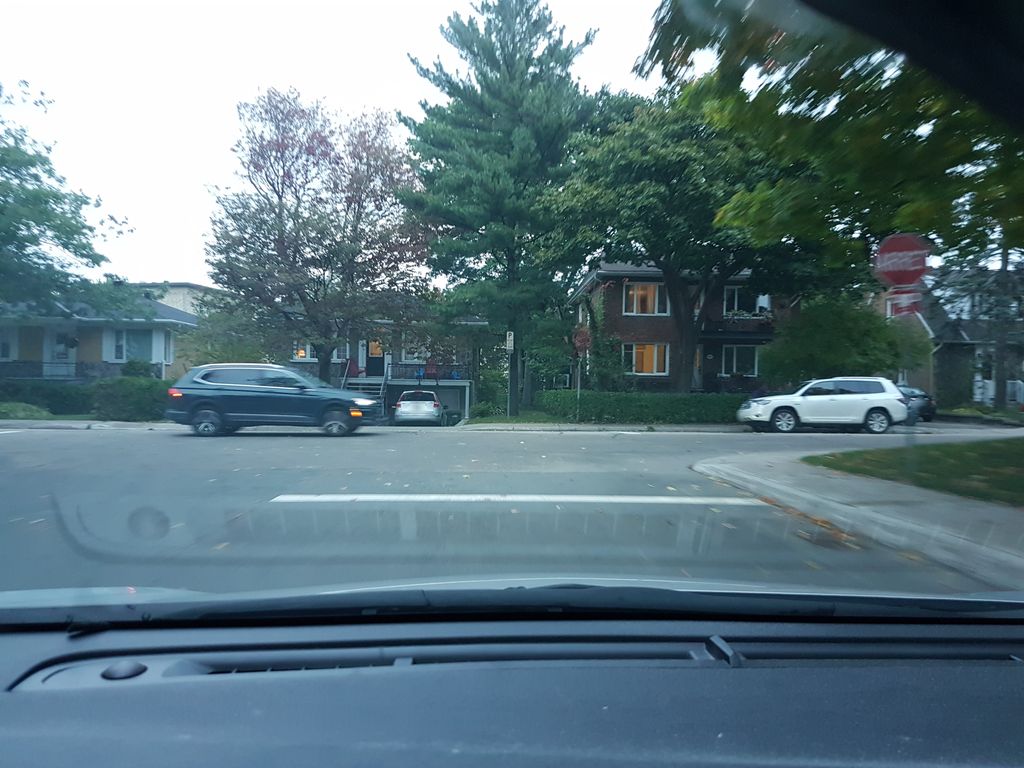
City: quebec_city